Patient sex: F
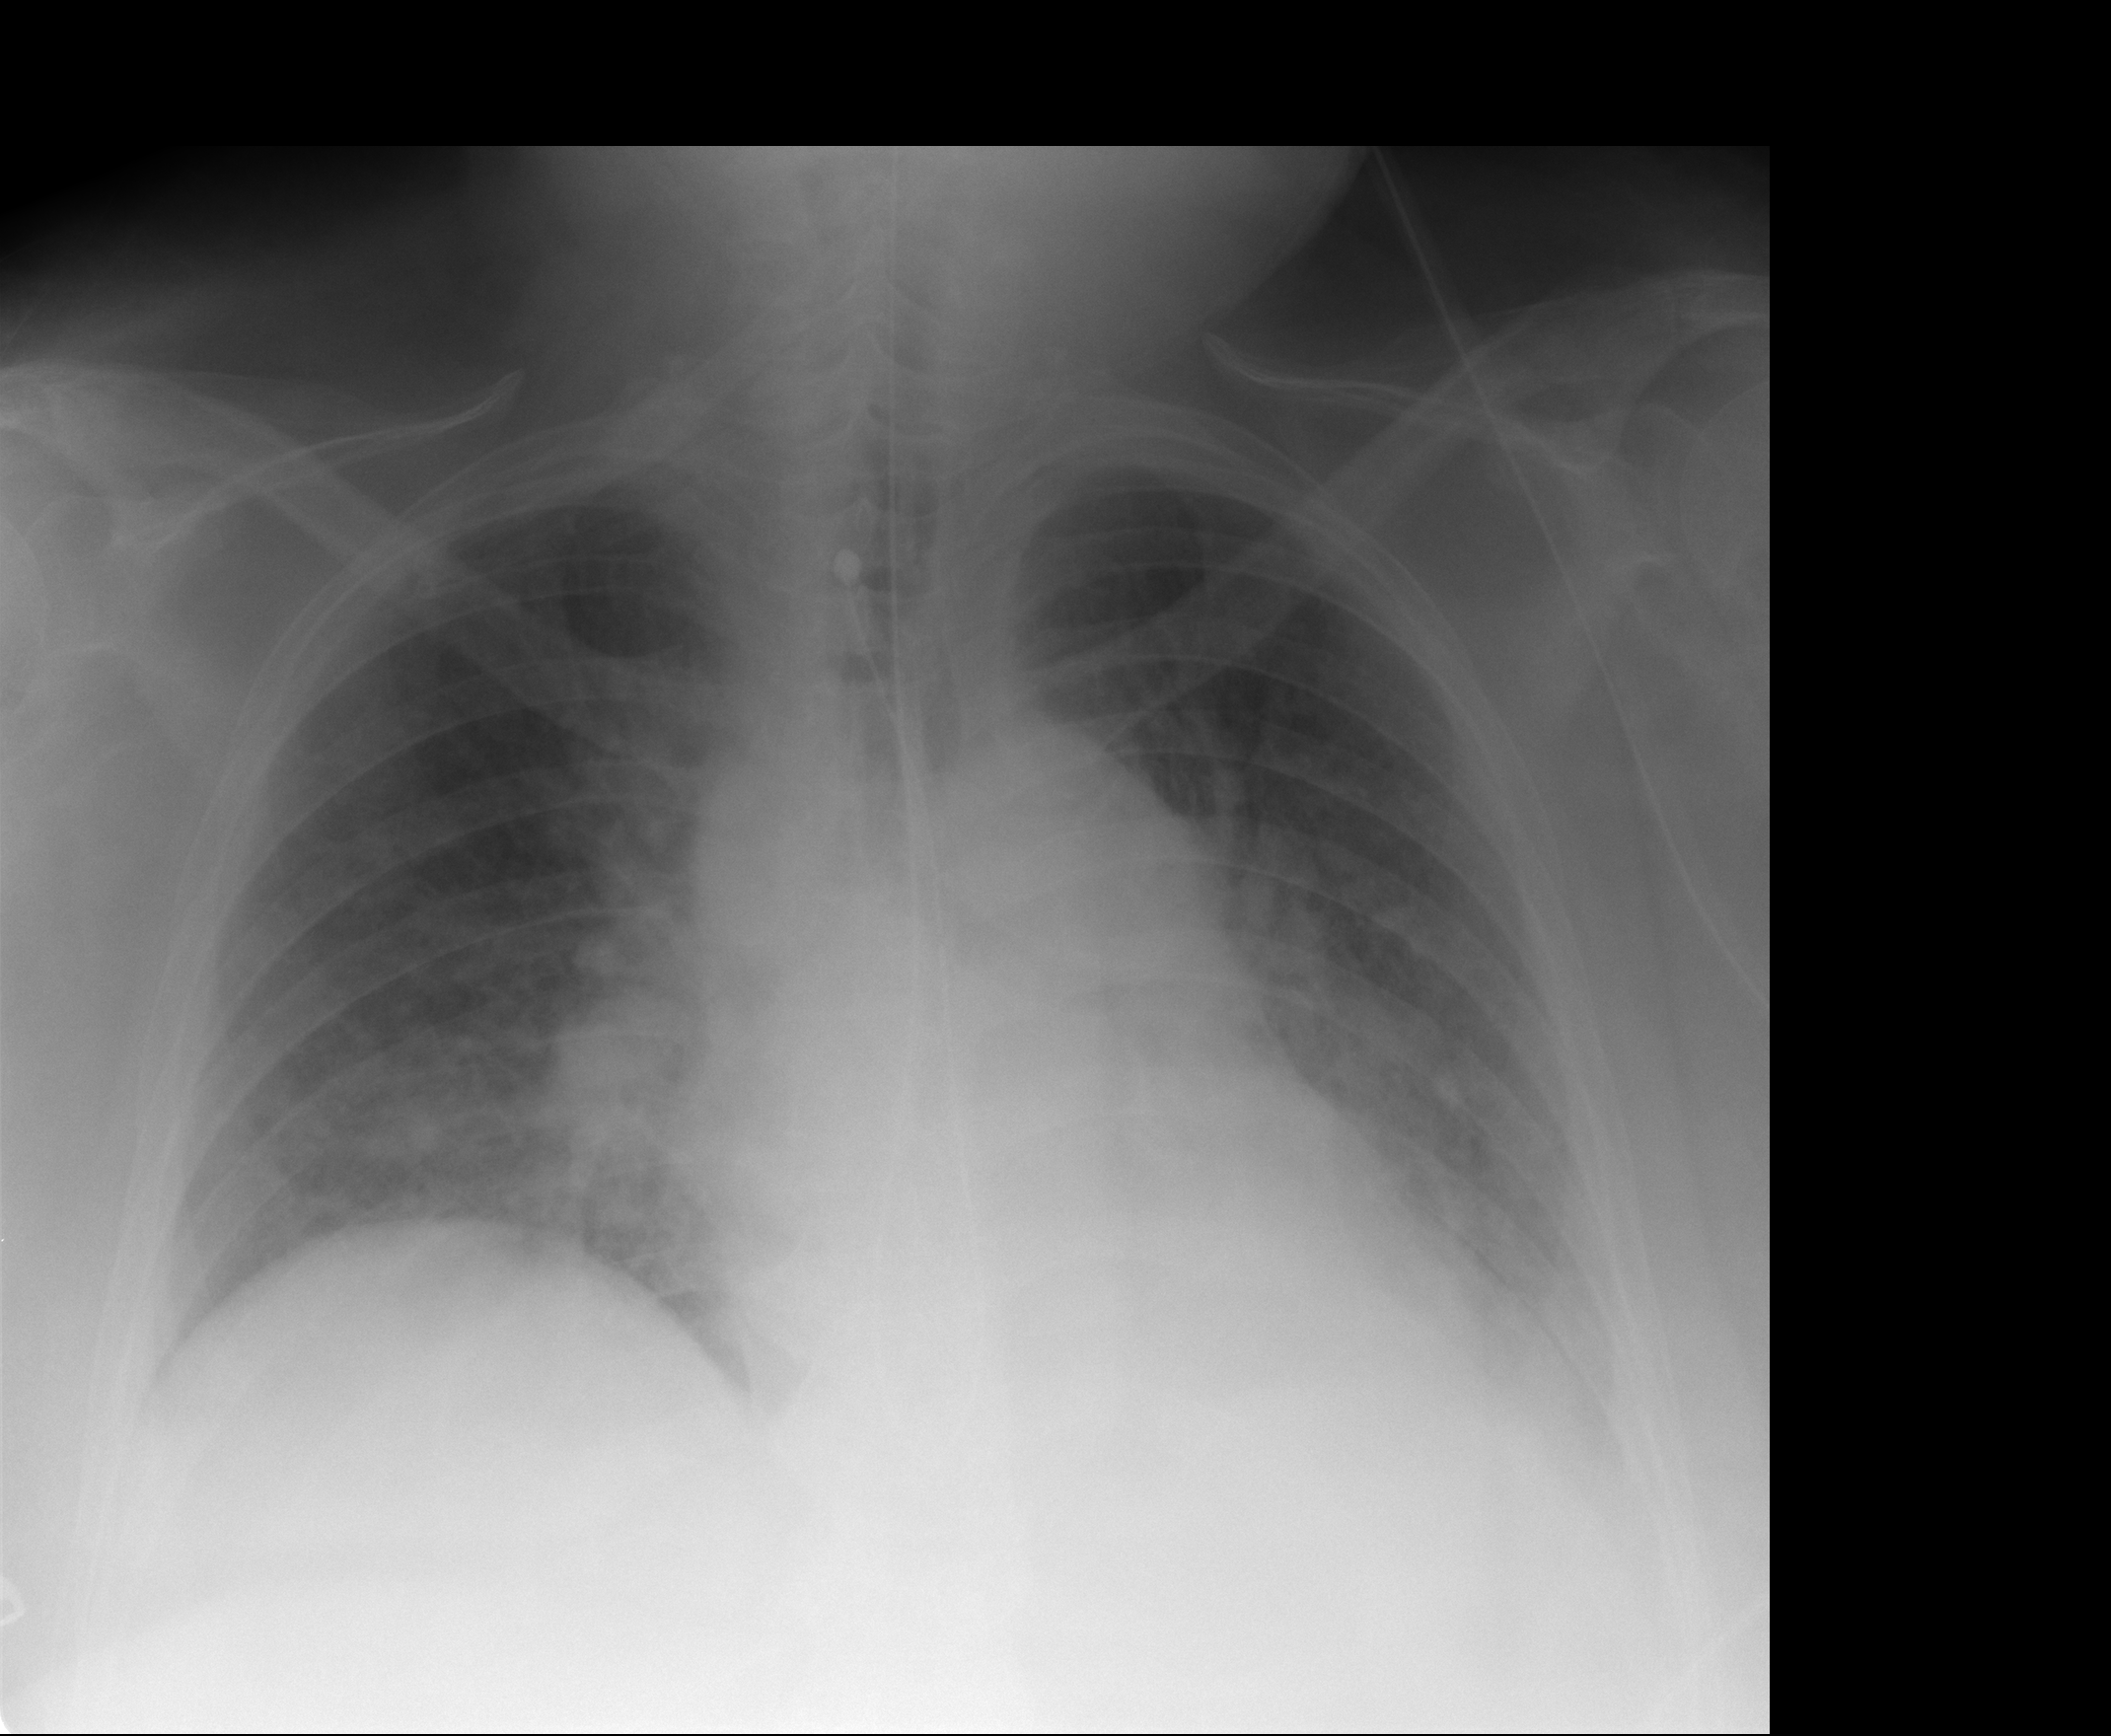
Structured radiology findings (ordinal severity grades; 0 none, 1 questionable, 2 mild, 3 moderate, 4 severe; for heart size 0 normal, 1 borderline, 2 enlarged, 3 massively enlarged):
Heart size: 2
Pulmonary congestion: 2
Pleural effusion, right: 0
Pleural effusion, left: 1
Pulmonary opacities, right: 0
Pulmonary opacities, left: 0
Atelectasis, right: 2
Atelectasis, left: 2